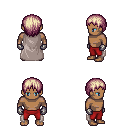
a pixel art fantasy rpg character, male body template, human, dark skin, gray cape, red pants, white blonde plain hairstyle, metal gloves, four views (front, back, left, right), 2x2 character sprite sheet, small pixel art, hard edges, no anti-aliasing